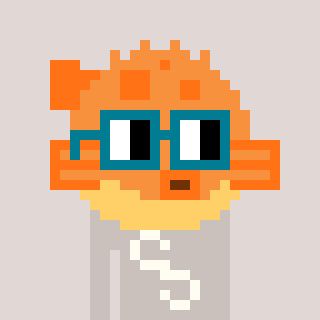
a pixel art character with square dark green glasses, a pufferfish-shaped head and a foggrey-colored body on a warm background